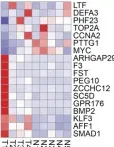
Transcriptomic and genomic analysis of the blast crisis sample. (A) The timeline of disease progression, treatment, and sample collection.
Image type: chart (chart)